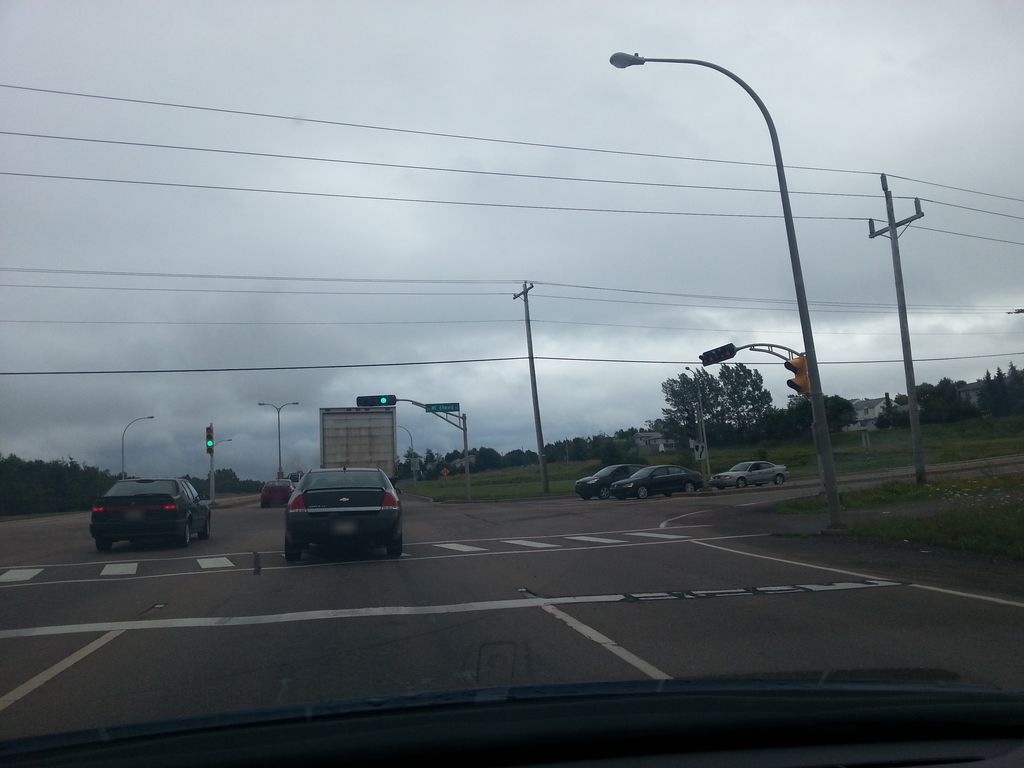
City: charlottetown